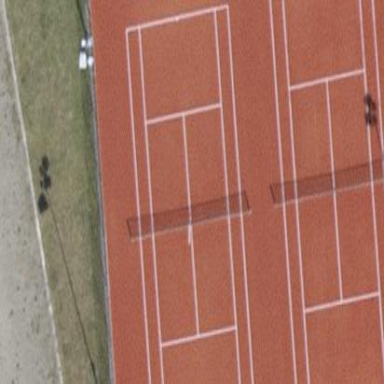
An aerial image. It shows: Tennis court on the leisure land pitch.